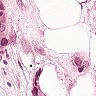
Metastatic tissue present: yes